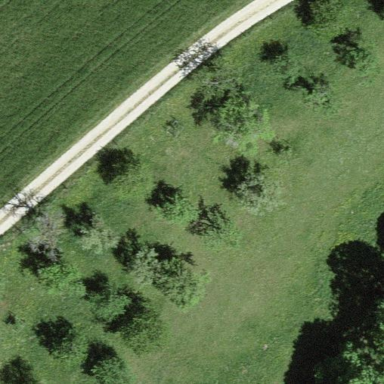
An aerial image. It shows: Orchard.